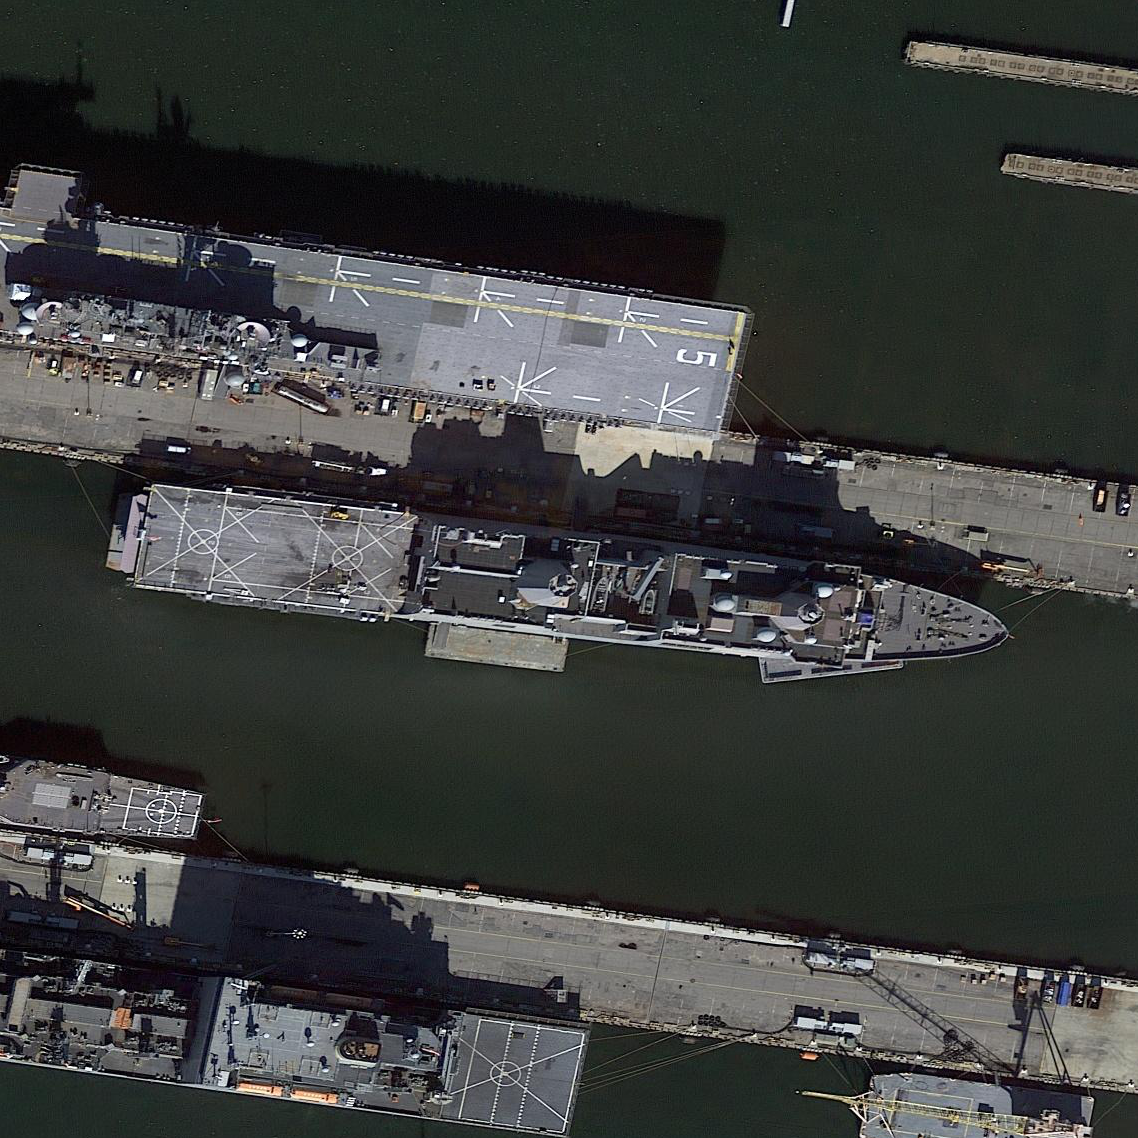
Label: combat